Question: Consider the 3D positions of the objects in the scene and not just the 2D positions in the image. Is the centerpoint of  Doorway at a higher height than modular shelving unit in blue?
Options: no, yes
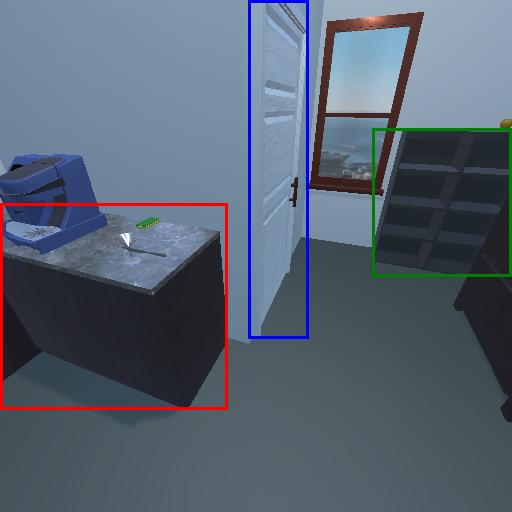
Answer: no